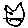
Label: cat